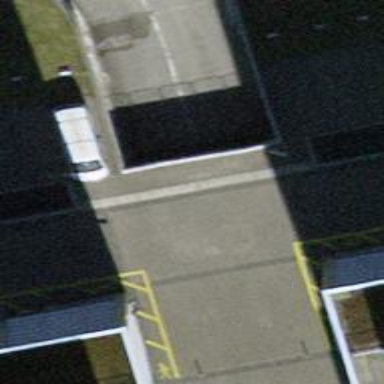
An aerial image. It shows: Parking entrance.